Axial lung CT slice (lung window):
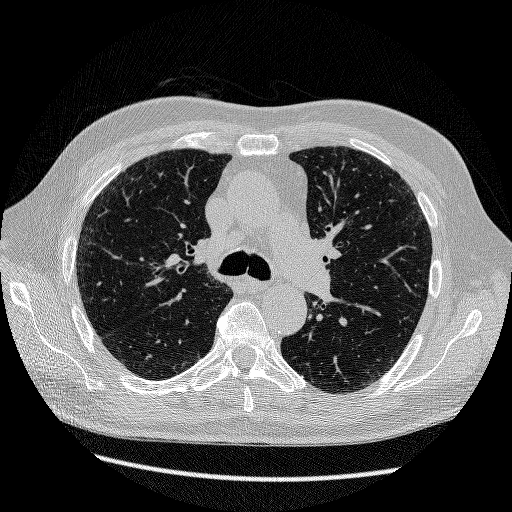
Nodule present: no